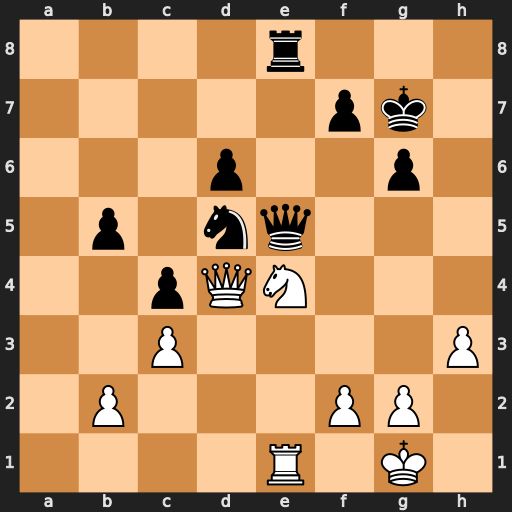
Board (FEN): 4r3/5pk1/3p2p1/1p1nq3/2pQN3/2P4P/1P3PP1/4R1K1
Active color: w
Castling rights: -
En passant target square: -
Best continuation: Nxd6 Qxd4 Nxe8+ Kh6 cxd4